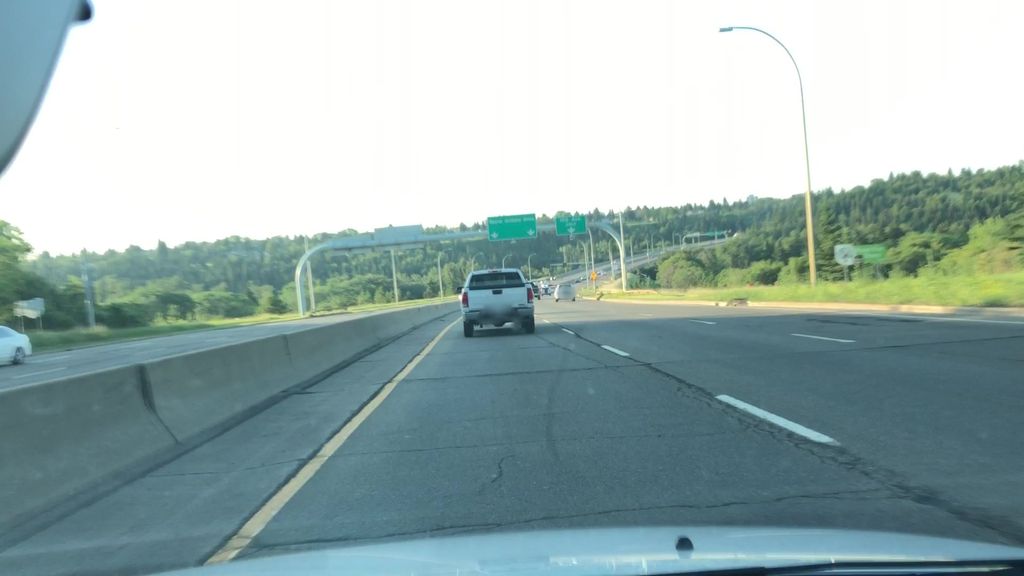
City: edmonton